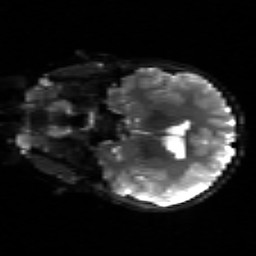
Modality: sbref
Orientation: coronal
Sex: male
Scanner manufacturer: siemens
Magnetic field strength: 3 T
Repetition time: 5 s
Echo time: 0.071 s